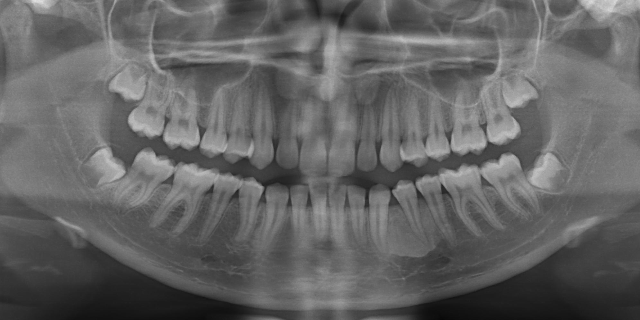
adult